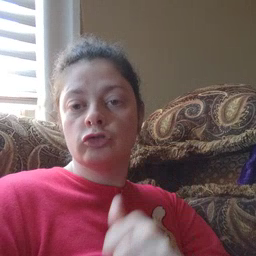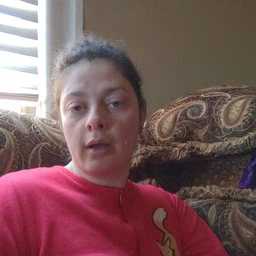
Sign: jacket